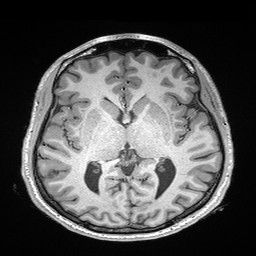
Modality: T1w
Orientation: coronal
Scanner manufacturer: siemens
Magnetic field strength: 3 T
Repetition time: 2.3 s
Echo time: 0.00298 s